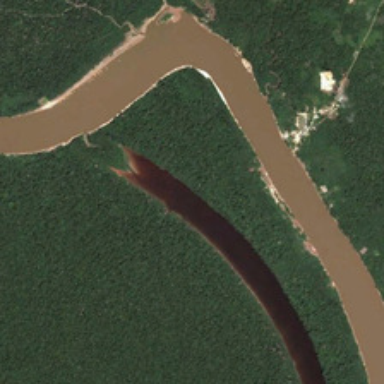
Many green trees are in two sides of a curved khaki river .